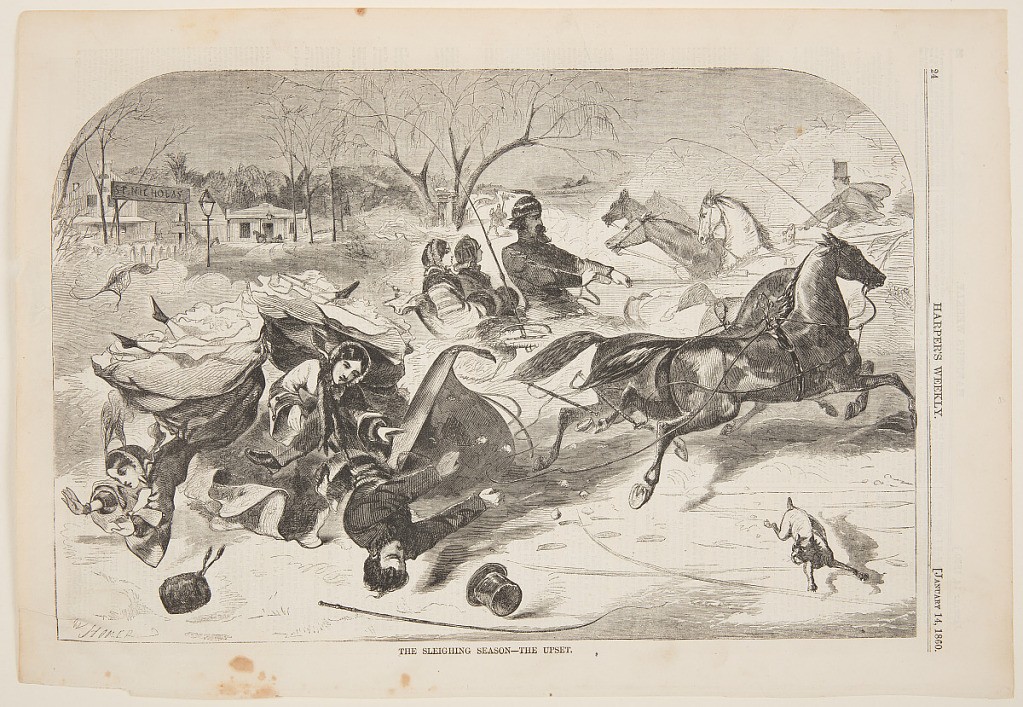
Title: The Sleighing Season – The Upset
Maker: Winslow Homer, American, 1836–1910
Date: January 14, 1860
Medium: Wood engraving in black ink on paper
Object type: Print
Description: Horizontal composition with upper corners rounded. Snowy scene showing three riders being thrown from a sleigh. Additional horse-drawn sleighs in the background.  A sign in the distance, at left, reads: St. Nicholas.